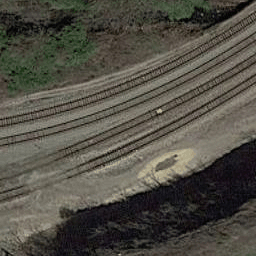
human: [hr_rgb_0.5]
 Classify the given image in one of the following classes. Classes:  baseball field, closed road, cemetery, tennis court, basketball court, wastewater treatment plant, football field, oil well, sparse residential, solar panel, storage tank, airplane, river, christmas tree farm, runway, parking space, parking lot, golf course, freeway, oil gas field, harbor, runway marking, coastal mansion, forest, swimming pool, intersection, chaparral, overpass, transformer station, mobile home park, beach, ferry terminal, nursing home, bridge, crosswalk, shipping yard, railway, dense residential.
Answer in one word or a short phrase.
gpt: railway